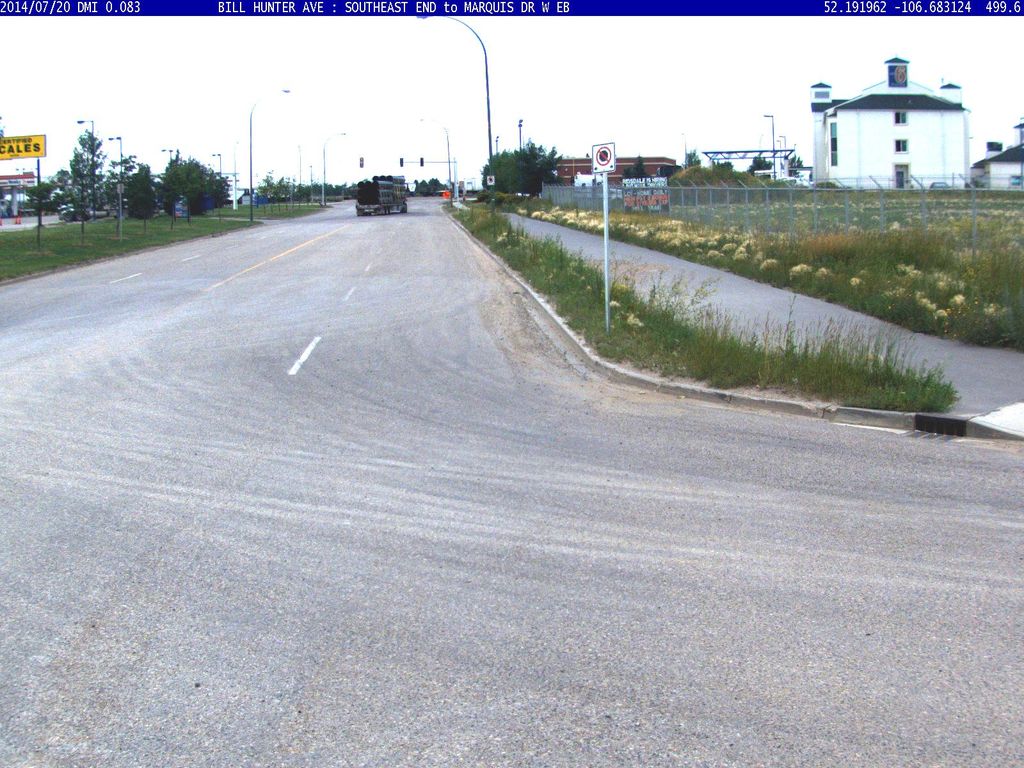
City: saskatoon